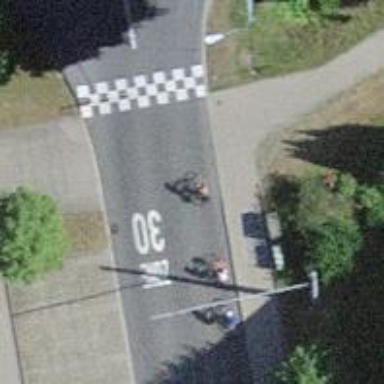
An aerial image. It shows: Kerb barrier.